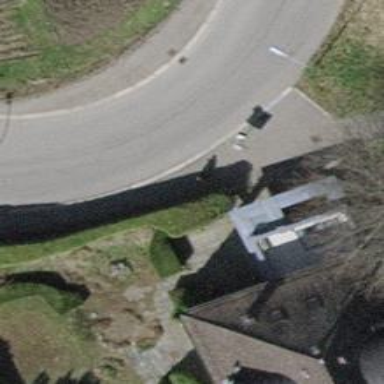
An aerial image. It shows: Asphalt sidewalk.